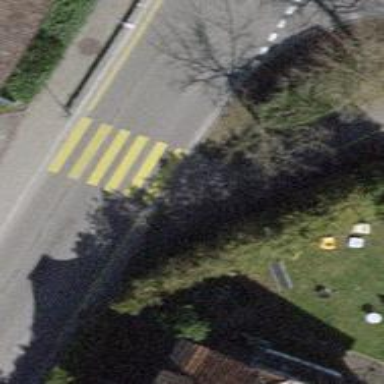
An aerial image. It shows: Zebra crossing on the road.